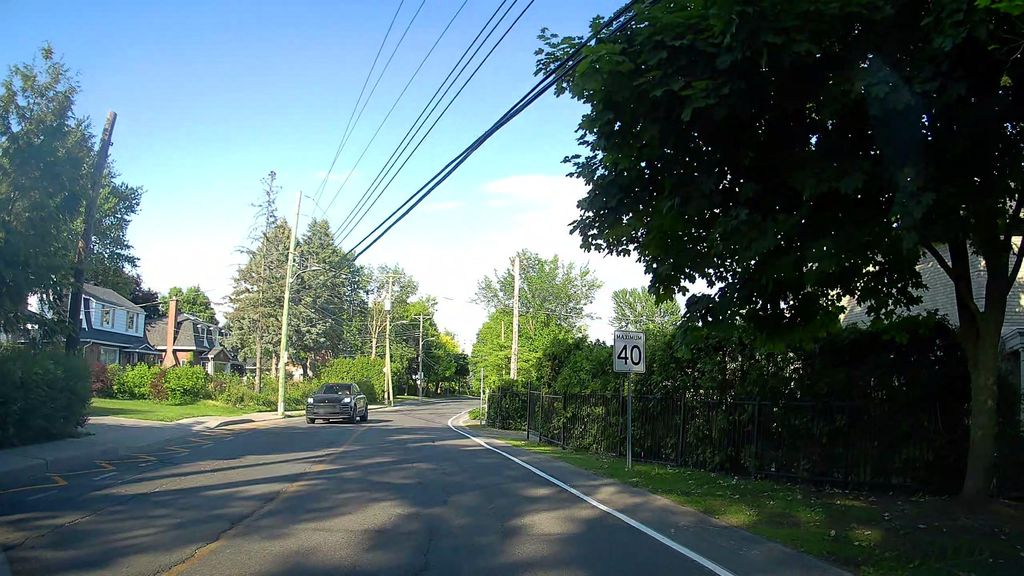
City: montreal